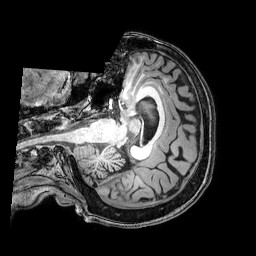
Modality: T1w
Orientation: axial
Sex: female
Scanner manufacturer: philips
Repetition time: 0.008211 s
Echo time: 0.00379 s